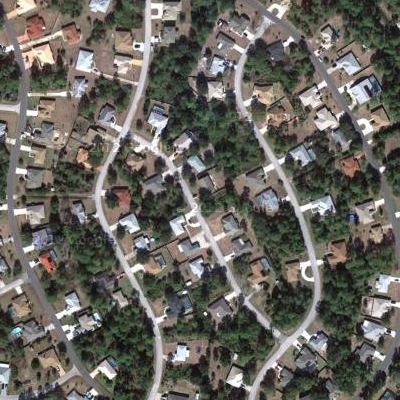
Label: Resident